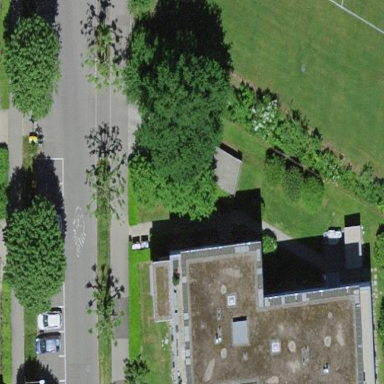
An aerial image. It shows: Residential building with flat roof.